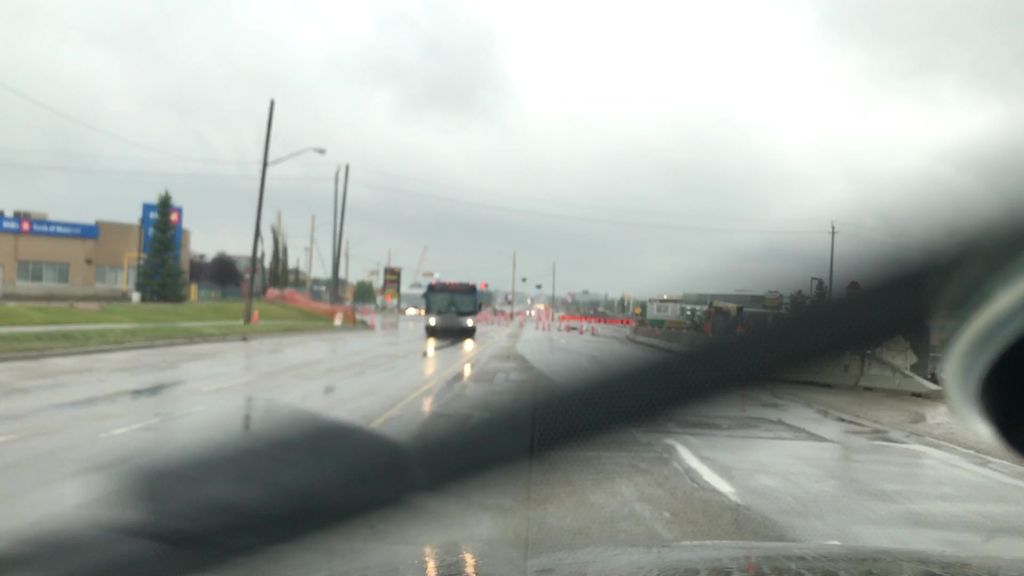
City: edmonton